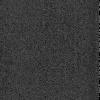
Atmospheric dust classification: dusty